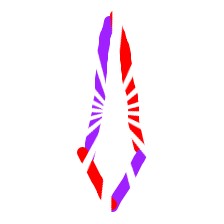
Shape: kite